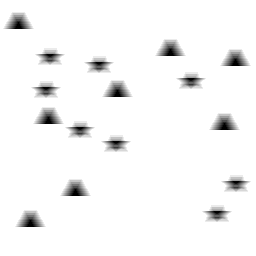
Squares: 0
Triangles: 8
Stars: 8
Total shapes: 16